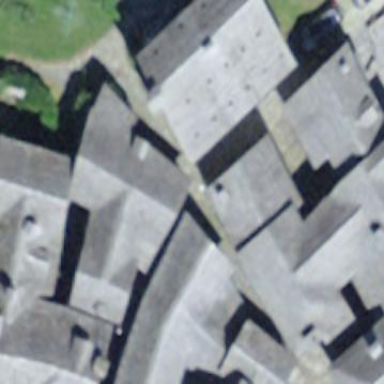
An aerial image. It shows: Building with gabled roof that is colored grey.